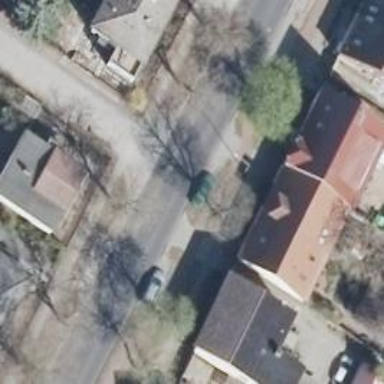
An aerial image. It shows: Sidewalk.